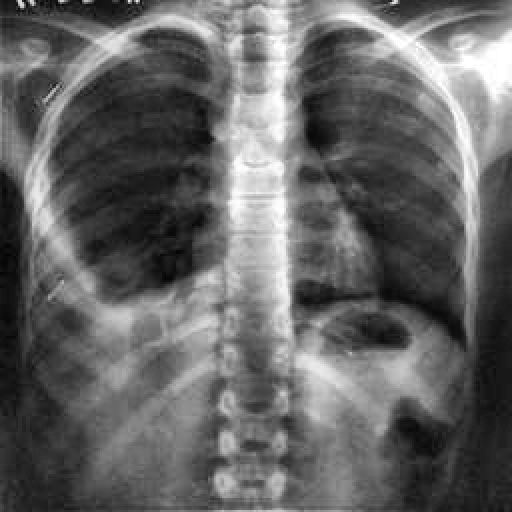
Finding: TUBERCULOSIS